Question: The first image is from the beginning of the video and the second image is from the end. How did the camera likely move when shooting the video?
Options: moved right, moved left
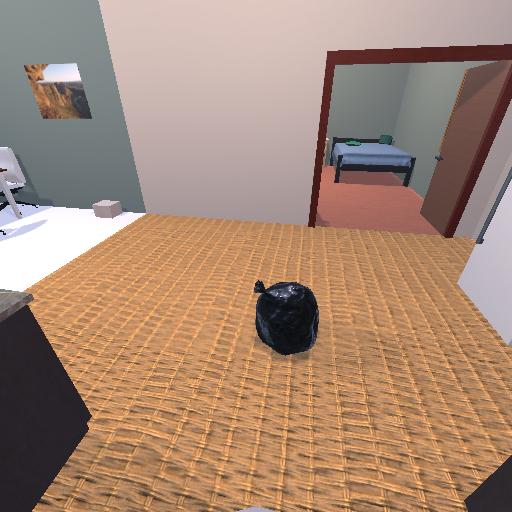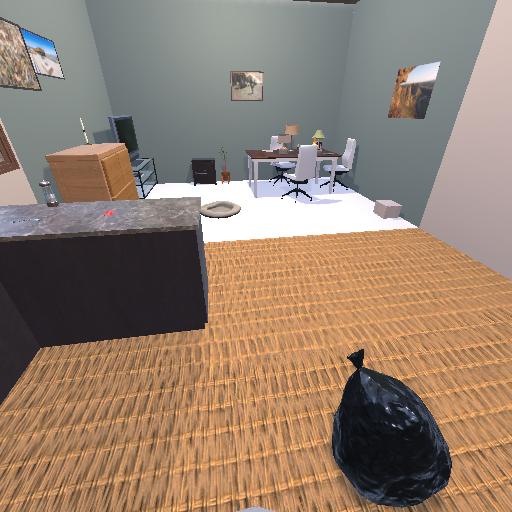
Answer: moved right